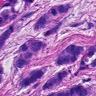
Metastatic tissue present: yes